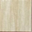
Piece: xx